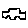
Label: car